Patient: sex M, age 46
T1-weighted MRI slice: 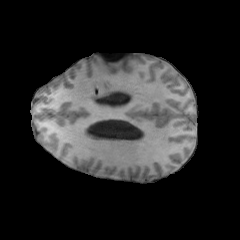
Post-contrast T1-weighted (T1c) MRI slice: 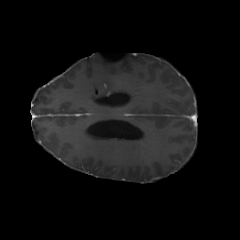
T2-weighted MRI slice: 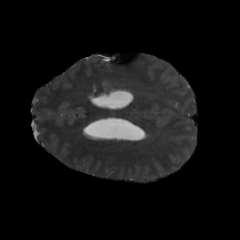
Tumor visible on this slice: yes
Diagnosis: Glioblastoma, IDH-wildtype
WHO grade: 4